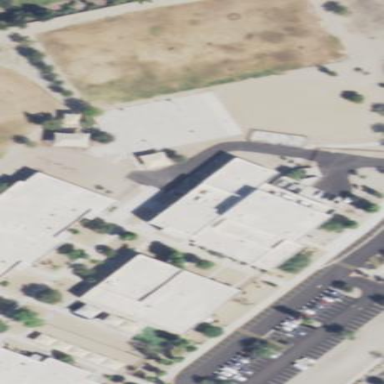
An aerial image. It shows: School building.